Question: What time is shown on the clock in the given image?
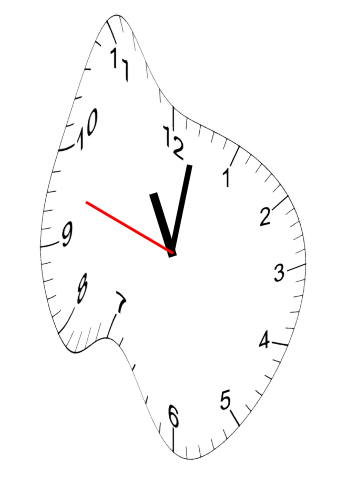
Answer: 11:01:48